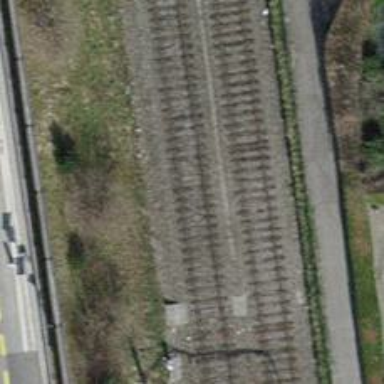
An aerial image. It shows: Single-track railway with electrified contact lines.